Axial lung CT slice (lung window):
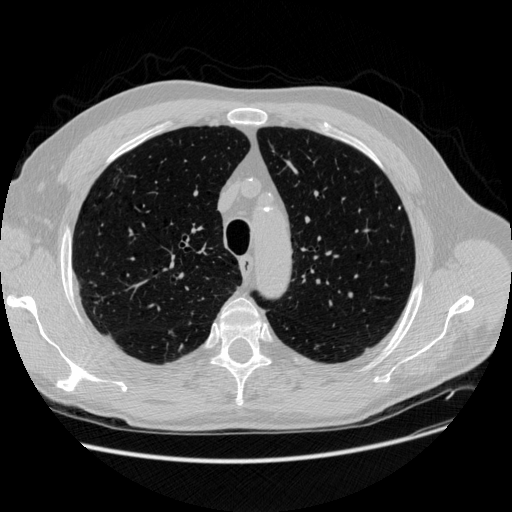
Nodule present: no